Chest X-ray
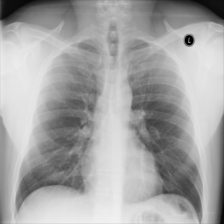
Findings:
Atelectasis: negative
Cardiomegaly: negative
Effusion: negative
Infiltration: negative
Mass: negative
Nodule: negative
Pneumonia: negative
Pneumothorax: negative
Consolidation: negative
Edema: negative
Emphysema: negative
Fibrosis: negative
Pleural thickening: negative
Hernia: negative